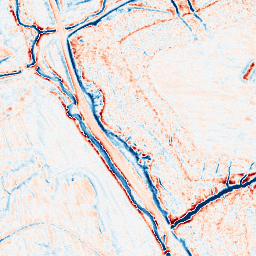
Category: edge_preserving
Decomposition family: anisotropic_diffusion
Decomposition parameters: iterations: 50
kappa: 10
gamma: 0.05
Upsampling method: lanczos
Upsampling parameters: scale: 2
Upsampling scale: 2